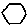
Label: hexagon